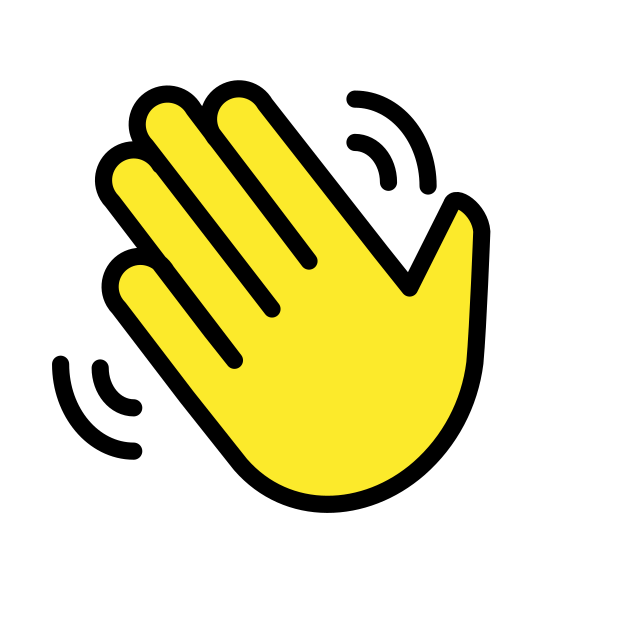
waving hand